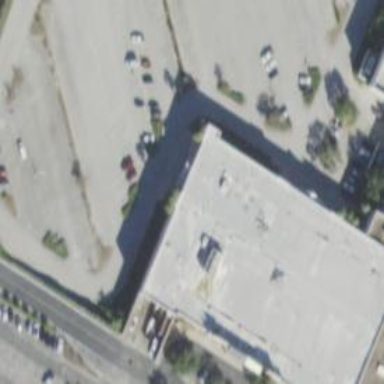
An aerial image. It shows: Department store building.